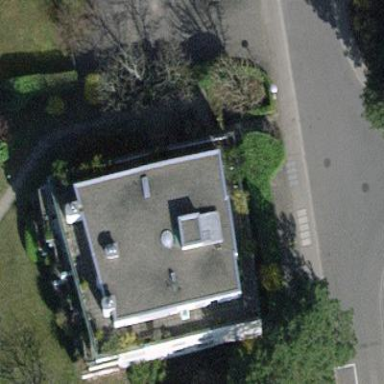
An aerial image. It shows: Flat roof forming part of building.